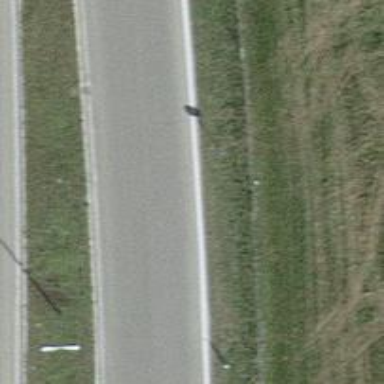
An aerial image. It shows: Asphalt road designated as trunk highway.